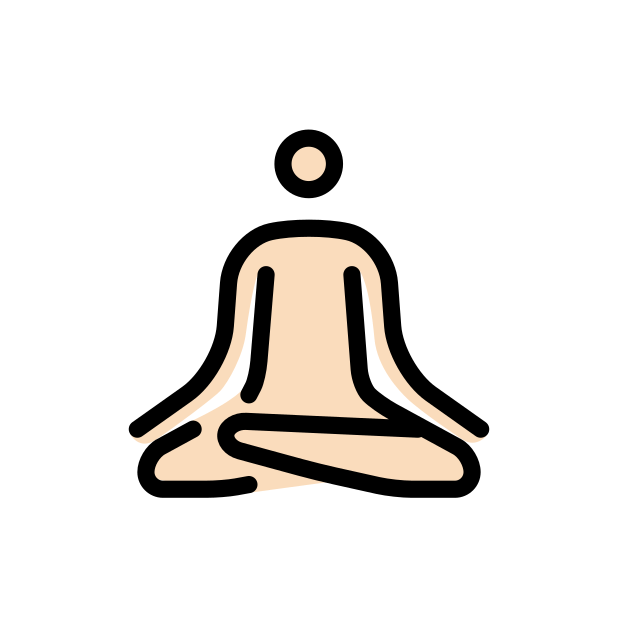
person in lotus position: light skin tone